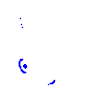
Particle: proton